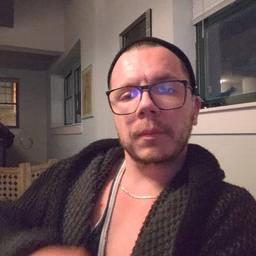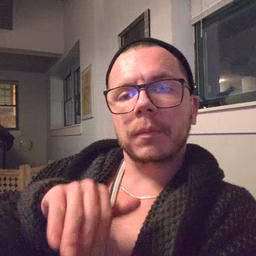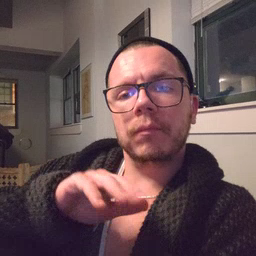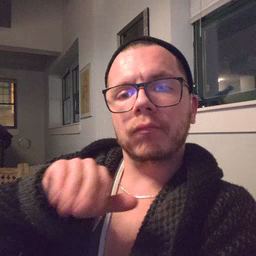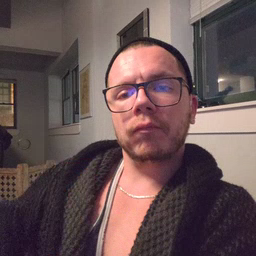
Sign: pool